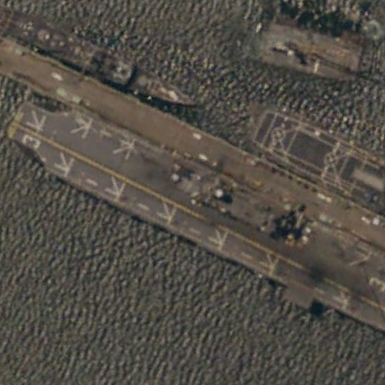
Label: assault